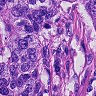
Metastatic tissue present: yes